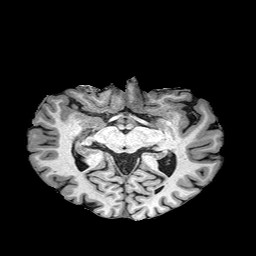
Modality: T1w
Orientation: coronal
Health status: healthy